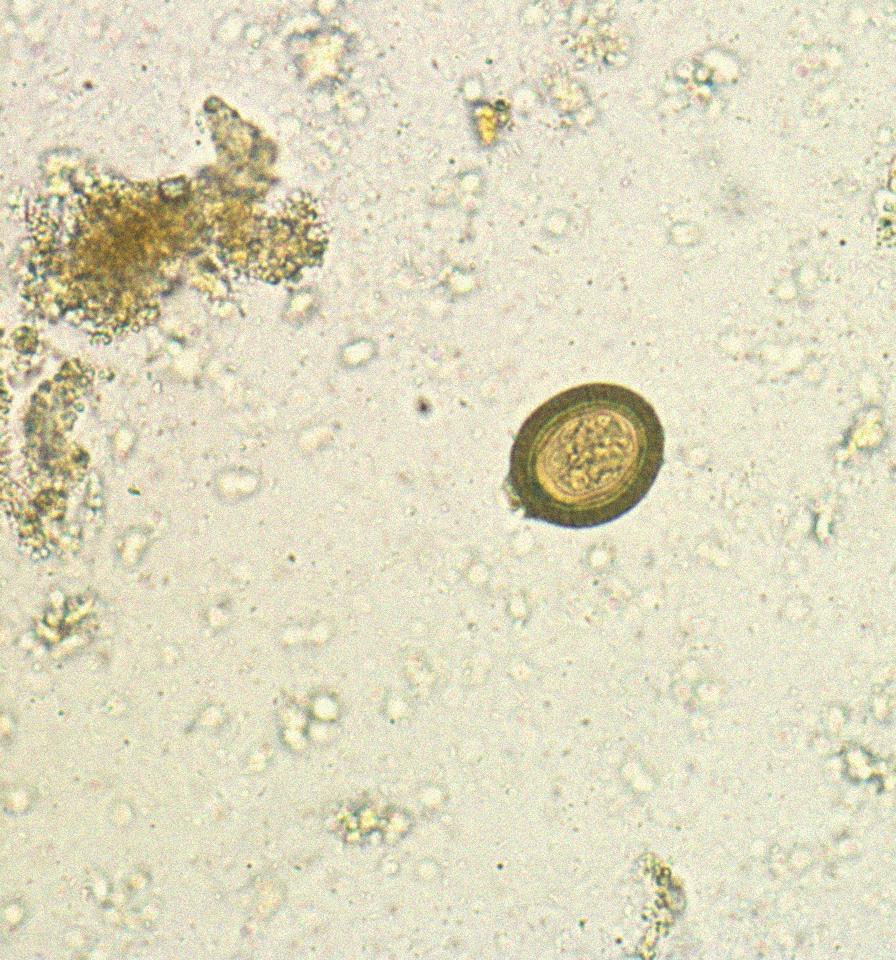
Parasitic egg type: Taenia spp. egg